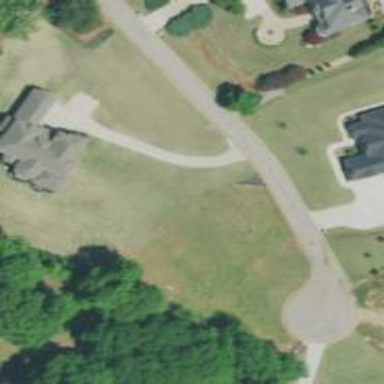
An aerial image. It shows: Driveway leading to service road.